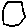
Label: hexagon